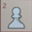
Piece: wP